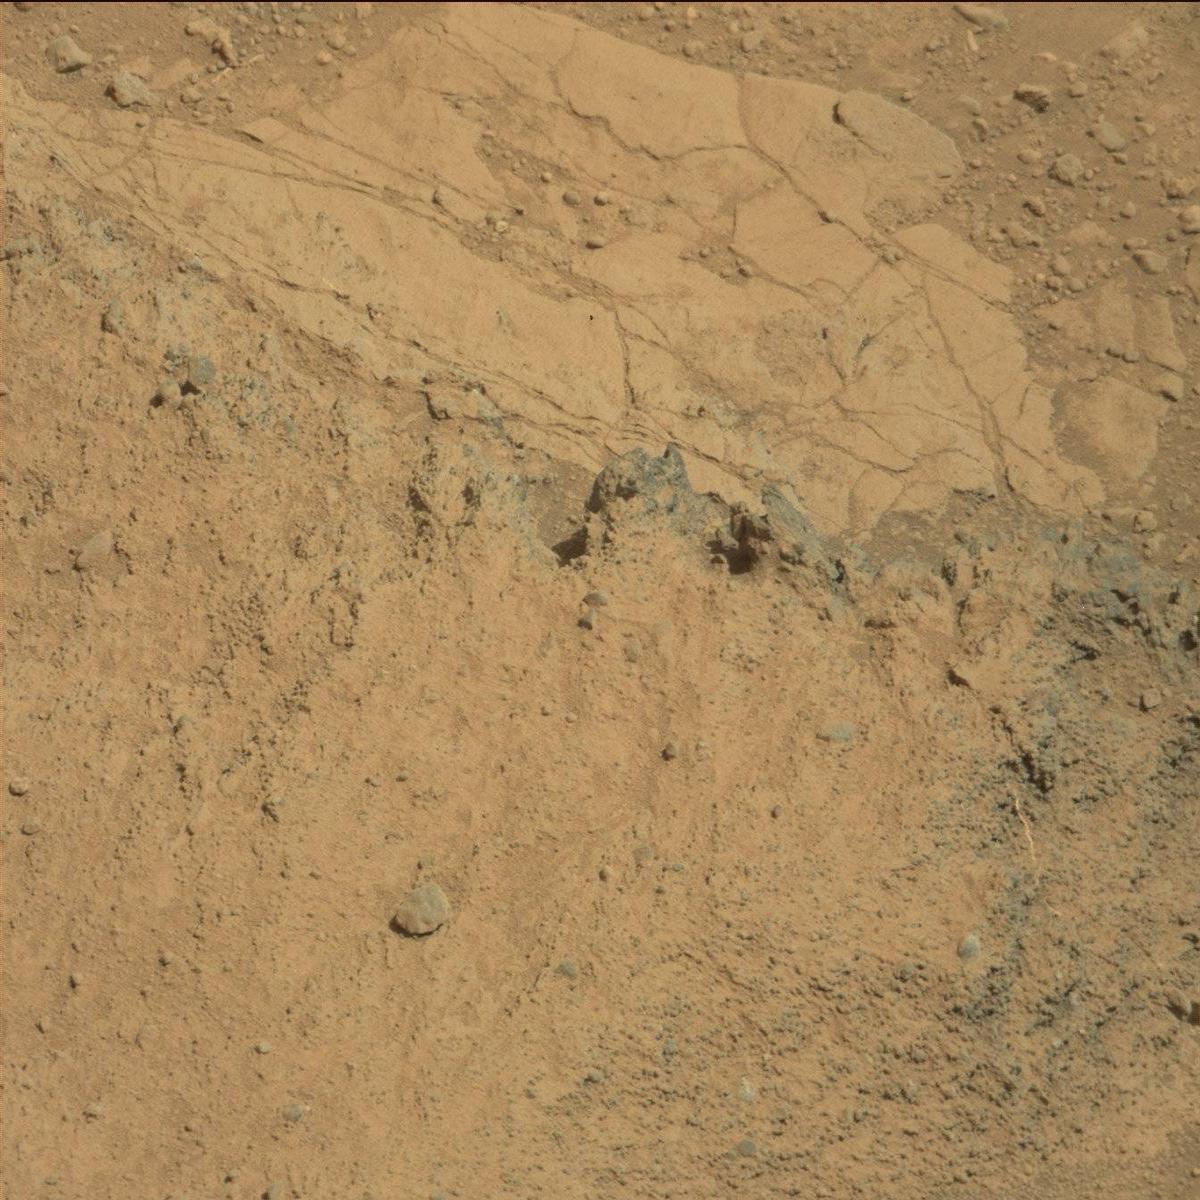
Terrain classes present: Bedrock, Rock, Sand / Soil